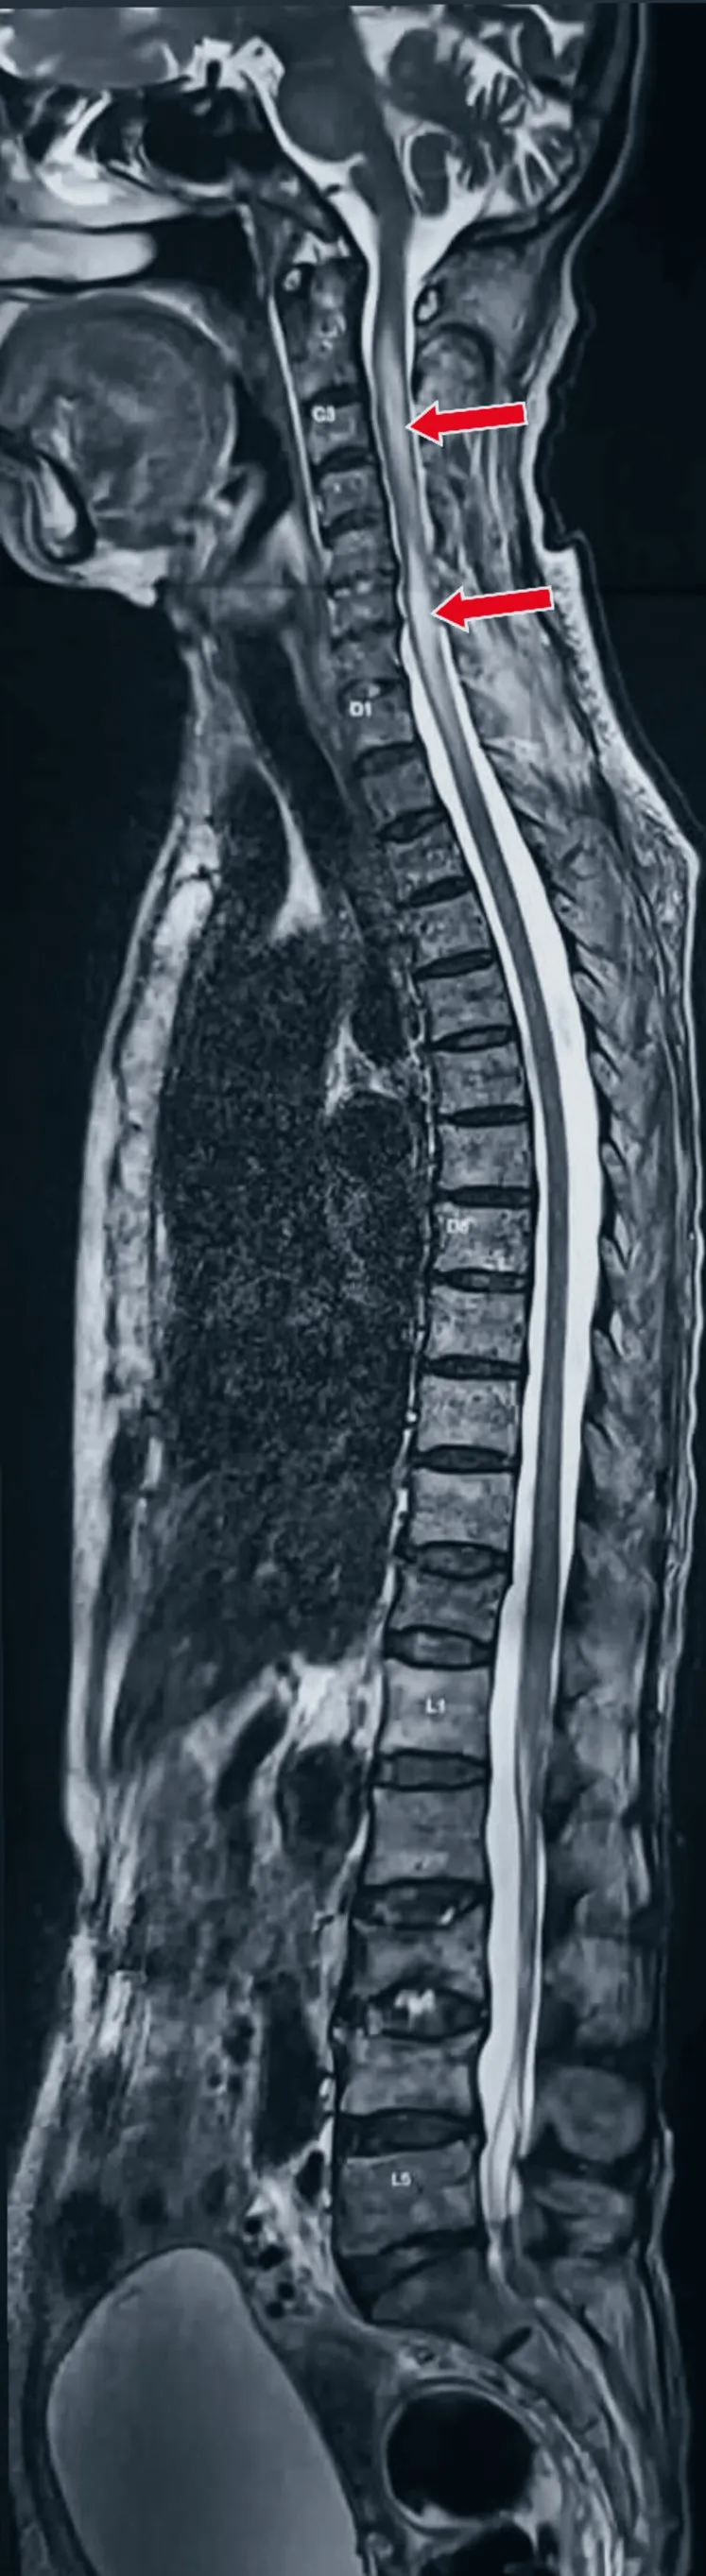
MRI whole spine screening (T2 sagittal section) showing longitudinal extensive lesion of spinal cord at C2-D1 level with central cord prominence marked with red arrows. . MRI: magnetic resonance imaging.
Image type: radiology (mri)